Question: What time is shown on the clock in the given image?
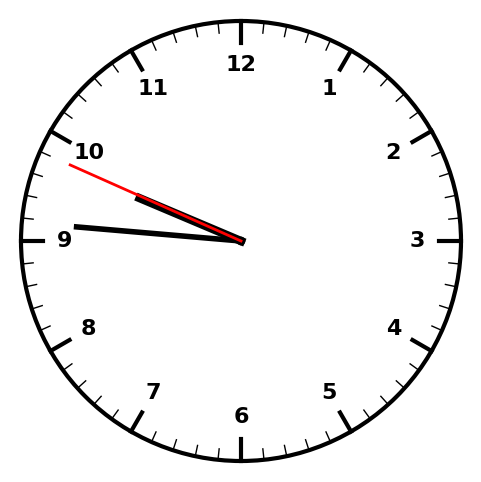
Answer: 09:45:49